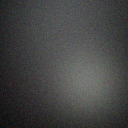
Screen state: off